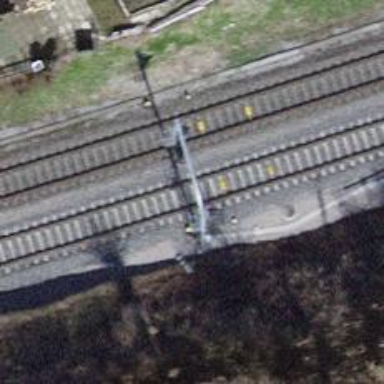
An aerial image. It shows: Railway signal.